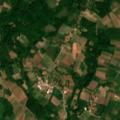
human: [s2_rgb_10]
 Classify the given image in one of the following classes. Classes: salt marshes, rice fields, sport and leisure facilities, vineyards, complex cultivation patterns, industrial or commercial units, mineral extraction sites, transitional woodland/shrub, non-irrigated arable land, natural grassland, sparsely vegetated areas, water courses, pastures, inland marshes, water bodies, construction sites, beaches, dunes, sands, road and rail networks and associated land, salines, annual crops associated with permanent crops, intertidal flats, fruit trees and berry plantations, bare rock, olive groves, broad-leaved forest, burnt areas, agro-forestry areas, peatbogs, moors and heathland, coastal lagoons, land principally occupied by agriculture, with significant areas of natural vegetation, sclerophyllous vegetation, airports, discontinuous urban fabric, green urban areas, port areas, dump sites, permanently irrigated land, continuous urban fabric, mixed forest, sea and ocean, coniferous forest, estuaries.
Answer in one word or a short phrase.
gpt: complex cultivation patterns, land principally occupied by agriculture, with significant areas of natural vegetation, broad-leaved forest